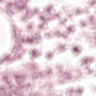
Metastatic tissue present: no